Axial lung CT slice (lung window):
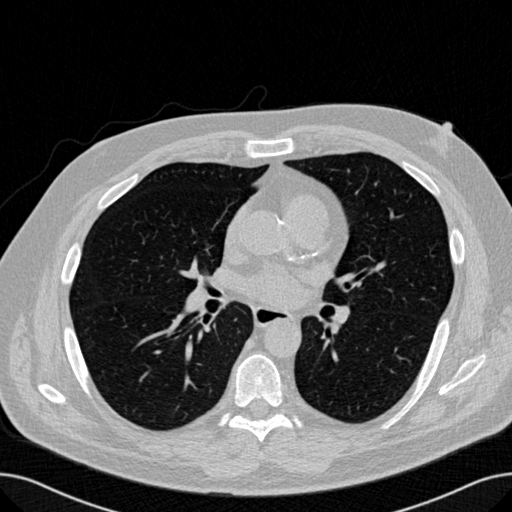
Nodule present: no